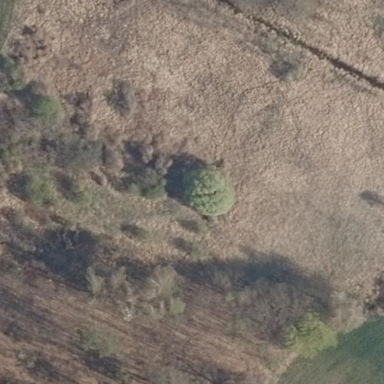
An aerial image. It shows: Patch of scrub vegetation.